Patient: sex M, age 48
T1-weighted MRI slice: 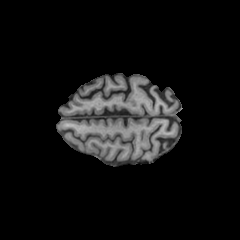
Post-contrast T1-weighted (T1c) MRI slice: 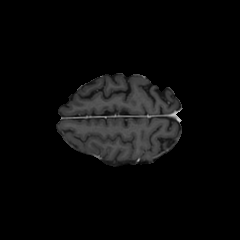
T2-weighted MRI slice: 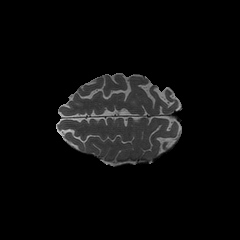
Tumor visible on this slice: no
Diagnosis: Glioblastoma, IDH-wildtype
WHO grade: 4